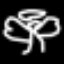
Label: angel